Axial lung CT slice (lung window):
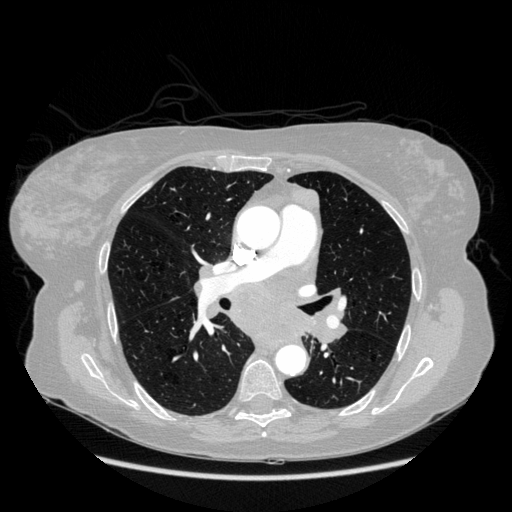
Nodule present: no